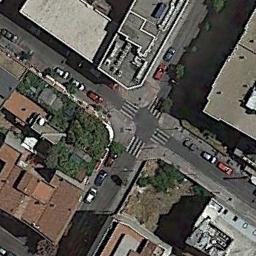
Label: intersection